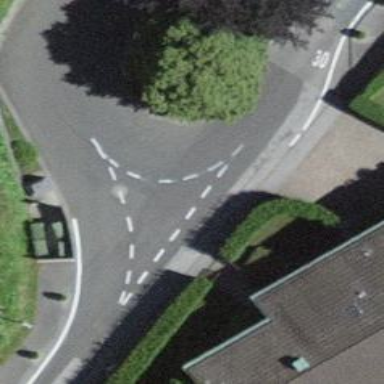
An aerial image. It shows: Residential road with chicane for traffic calming.